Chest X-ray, PA view. Patient: 51 years old, sex F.
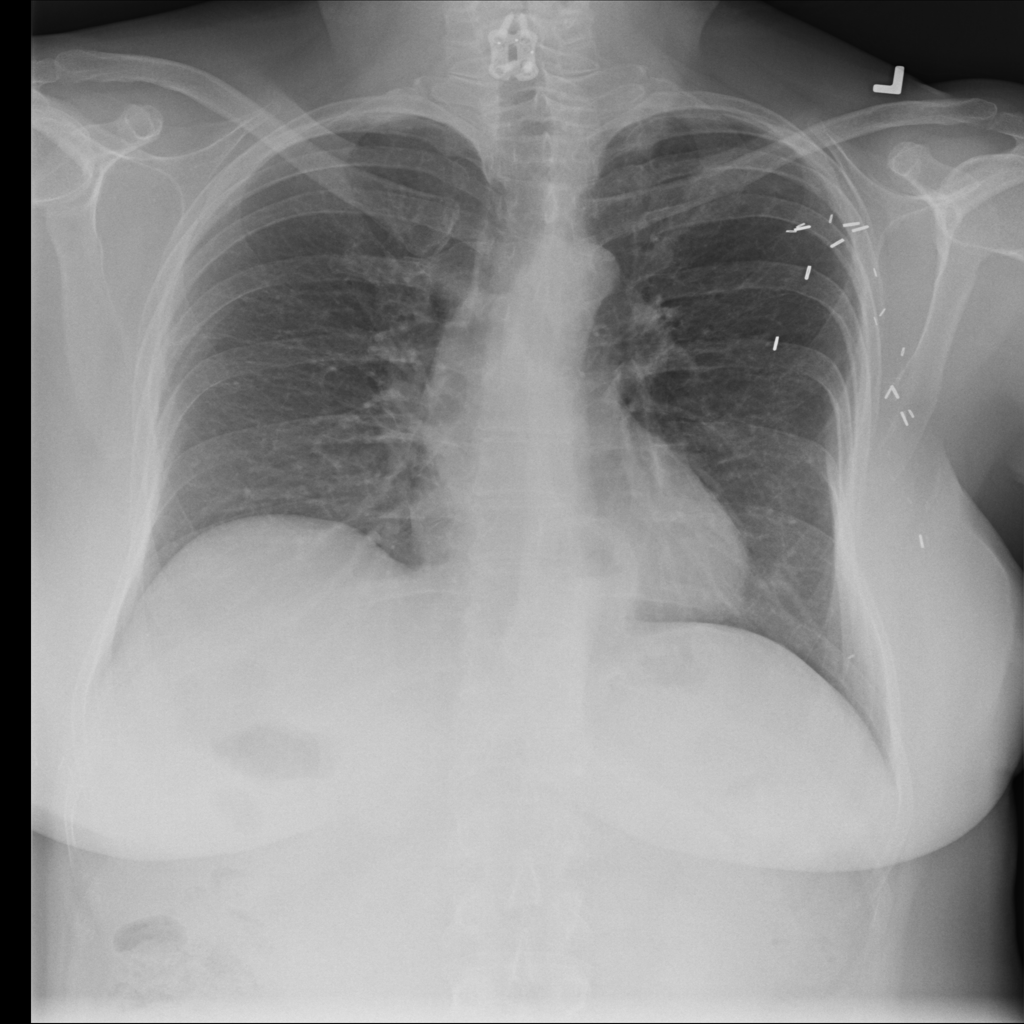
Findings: Hernia, Infiltration